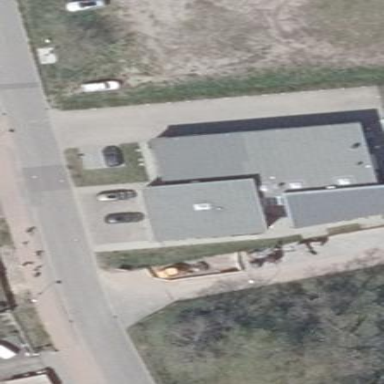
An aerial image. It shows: Commercial building that serves as ambulance station.